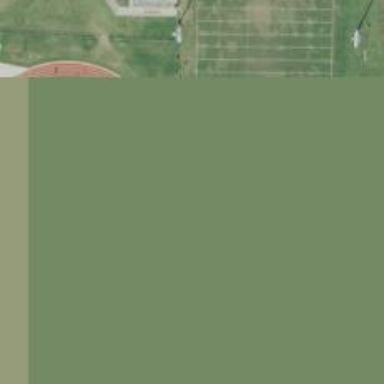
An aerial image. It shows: Athletics track located in leisure land area.